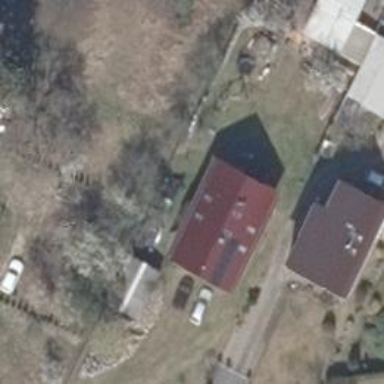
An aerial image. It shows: Gabled building.